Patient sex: M
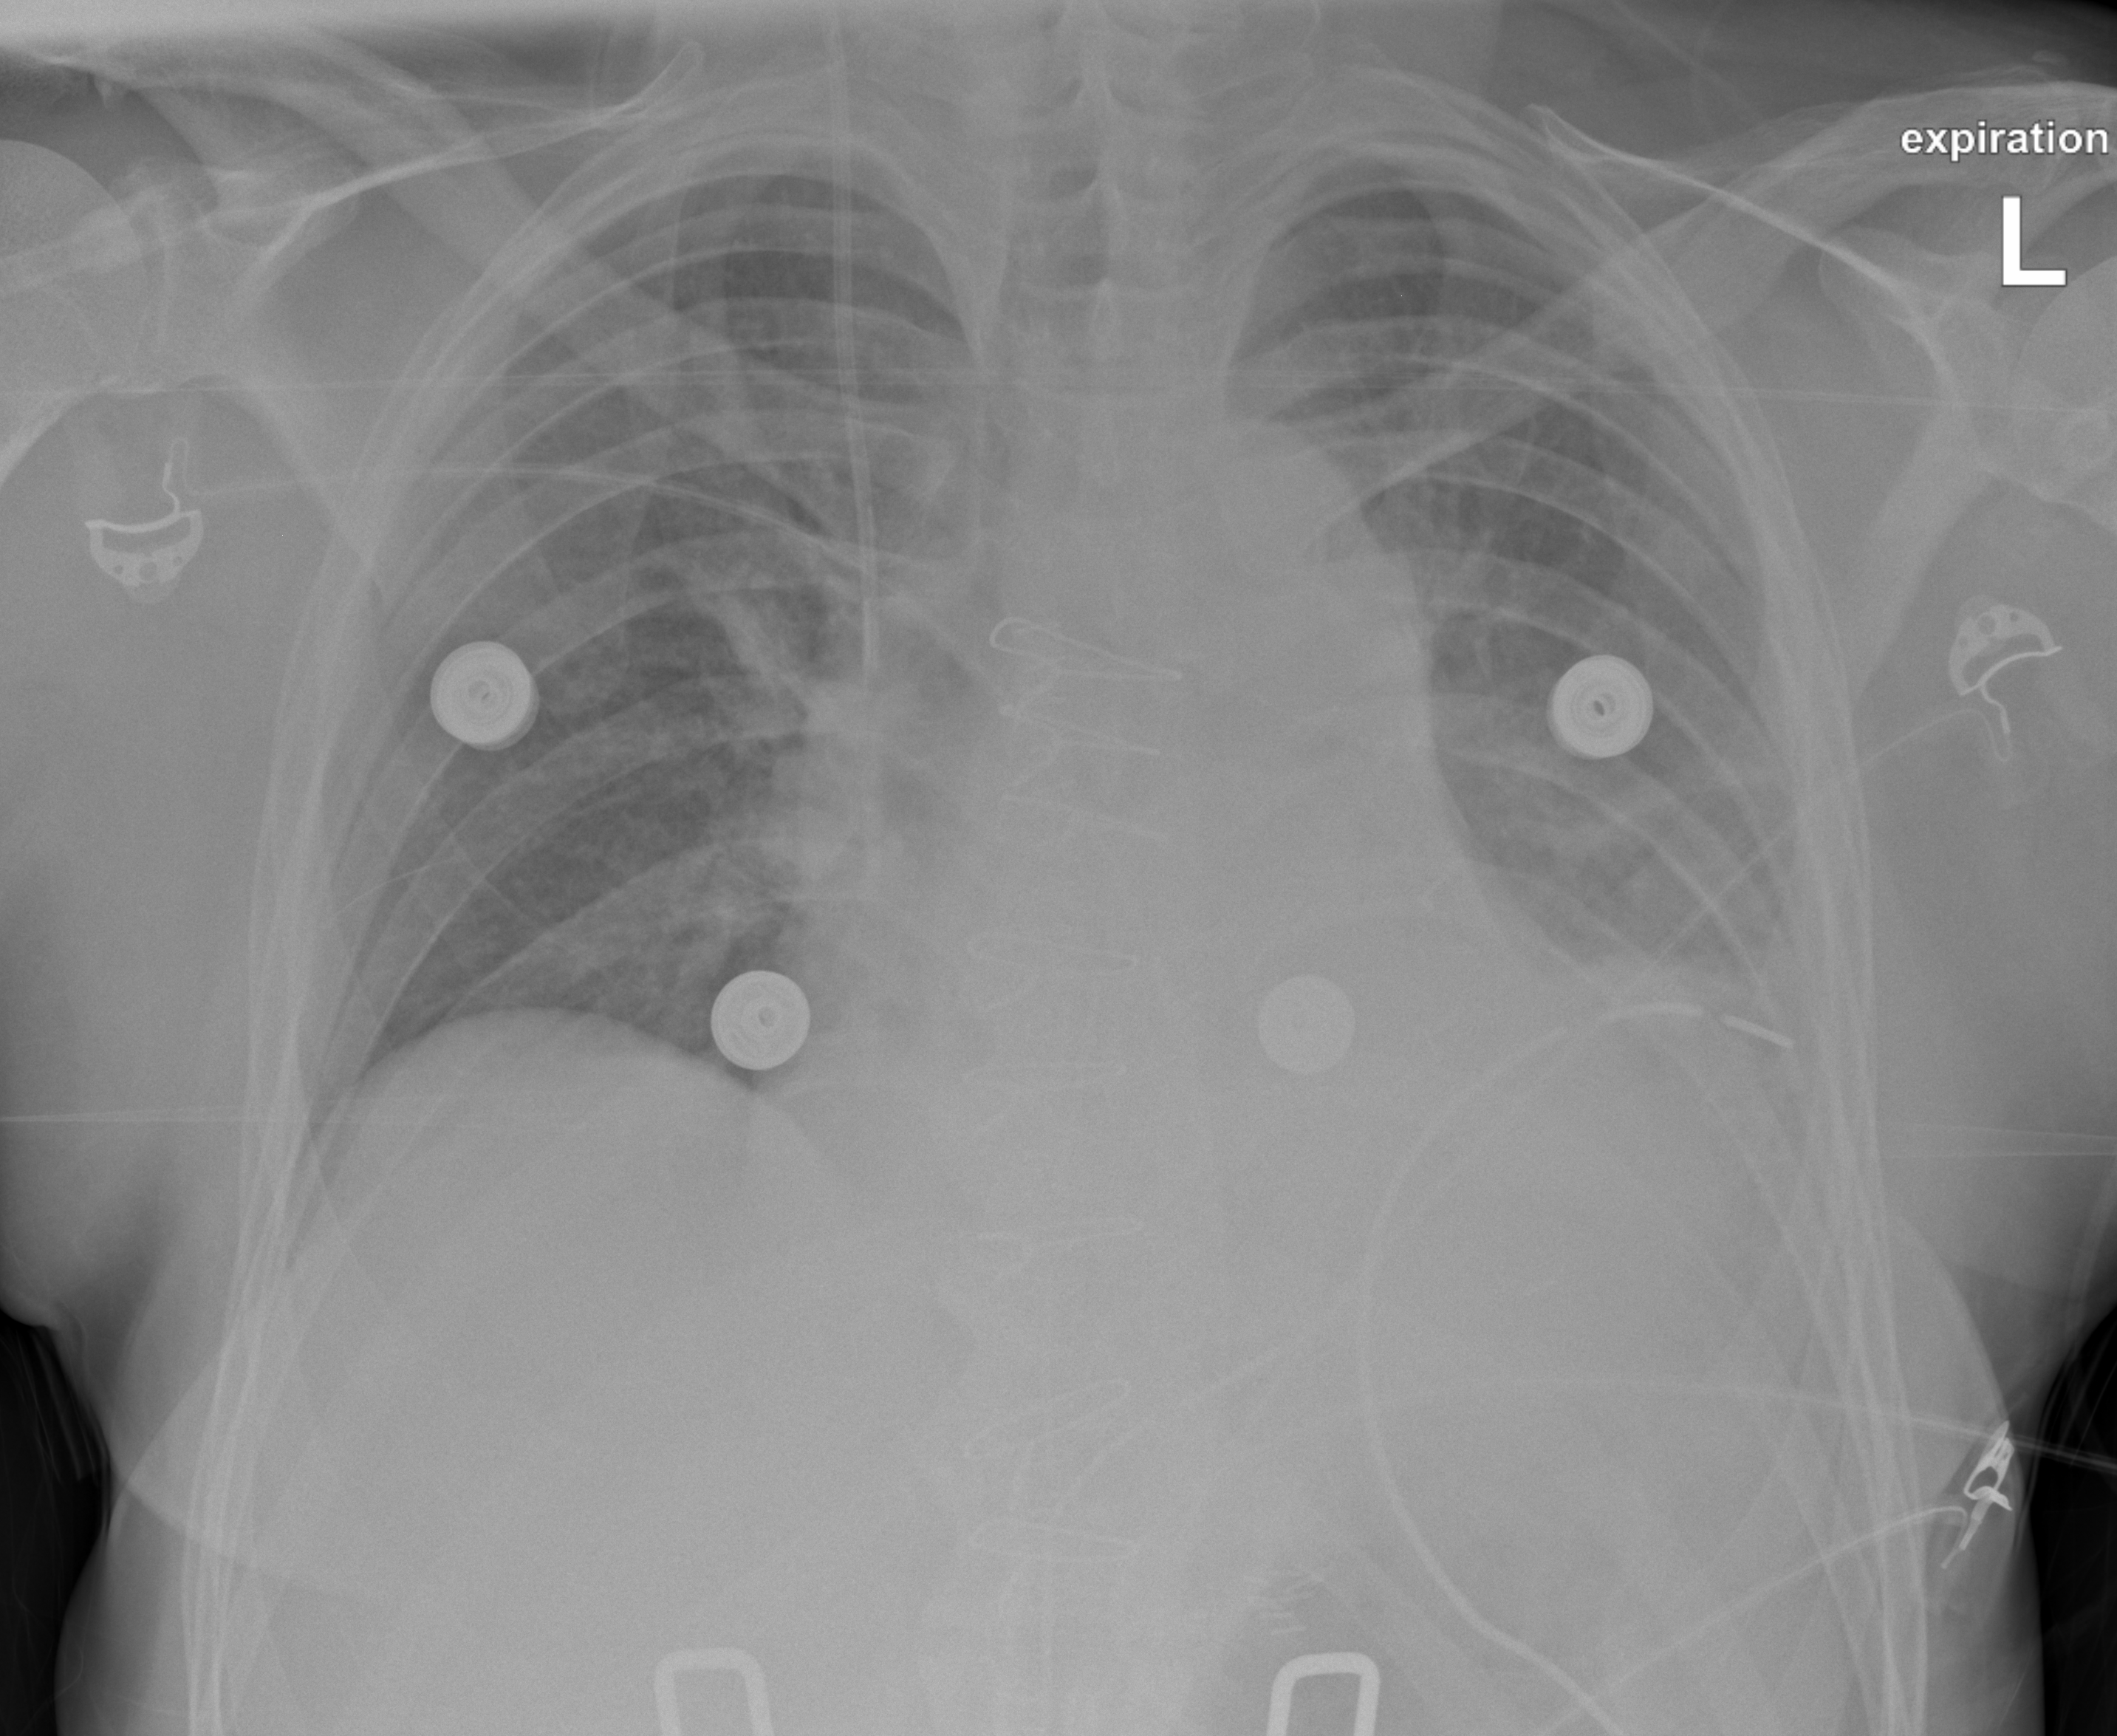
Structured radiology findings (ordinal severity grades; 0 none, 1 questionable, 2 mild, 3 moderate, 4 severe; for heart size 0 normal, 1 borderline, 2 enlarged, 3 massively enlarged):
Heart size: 2
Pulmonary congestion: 0
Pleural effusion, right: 0
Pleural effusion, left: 2
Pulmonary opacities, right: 0
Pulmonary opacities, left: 0
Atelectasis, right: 0
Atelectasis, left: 2